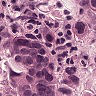
Metastatic tissue present: yes